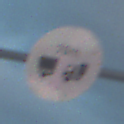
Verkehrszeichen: VerbotUnterschreitenMindestabstand
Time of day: SunriseSunset
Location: Outdoor (Beach)
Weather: PartlyCloudy
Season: NotSpecified
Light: Natural